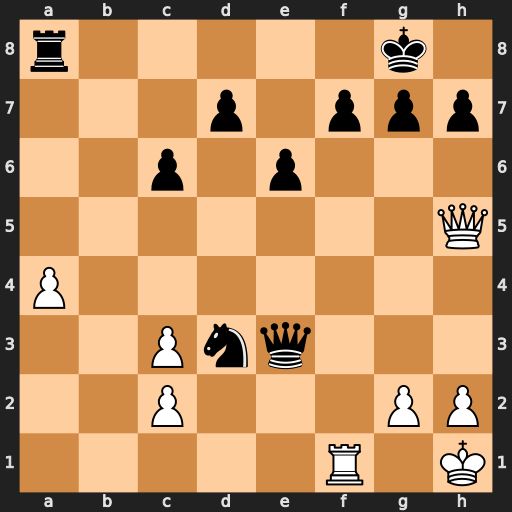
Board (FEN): r5k1/3p1ppp/2p1p3/7Q/P7/2Pnq3/2P3PP/5R1K
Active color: w
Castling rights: -
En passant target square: -
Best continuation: Qxf7+ Kh8 Qf8+ Rxf8 Rxf8#